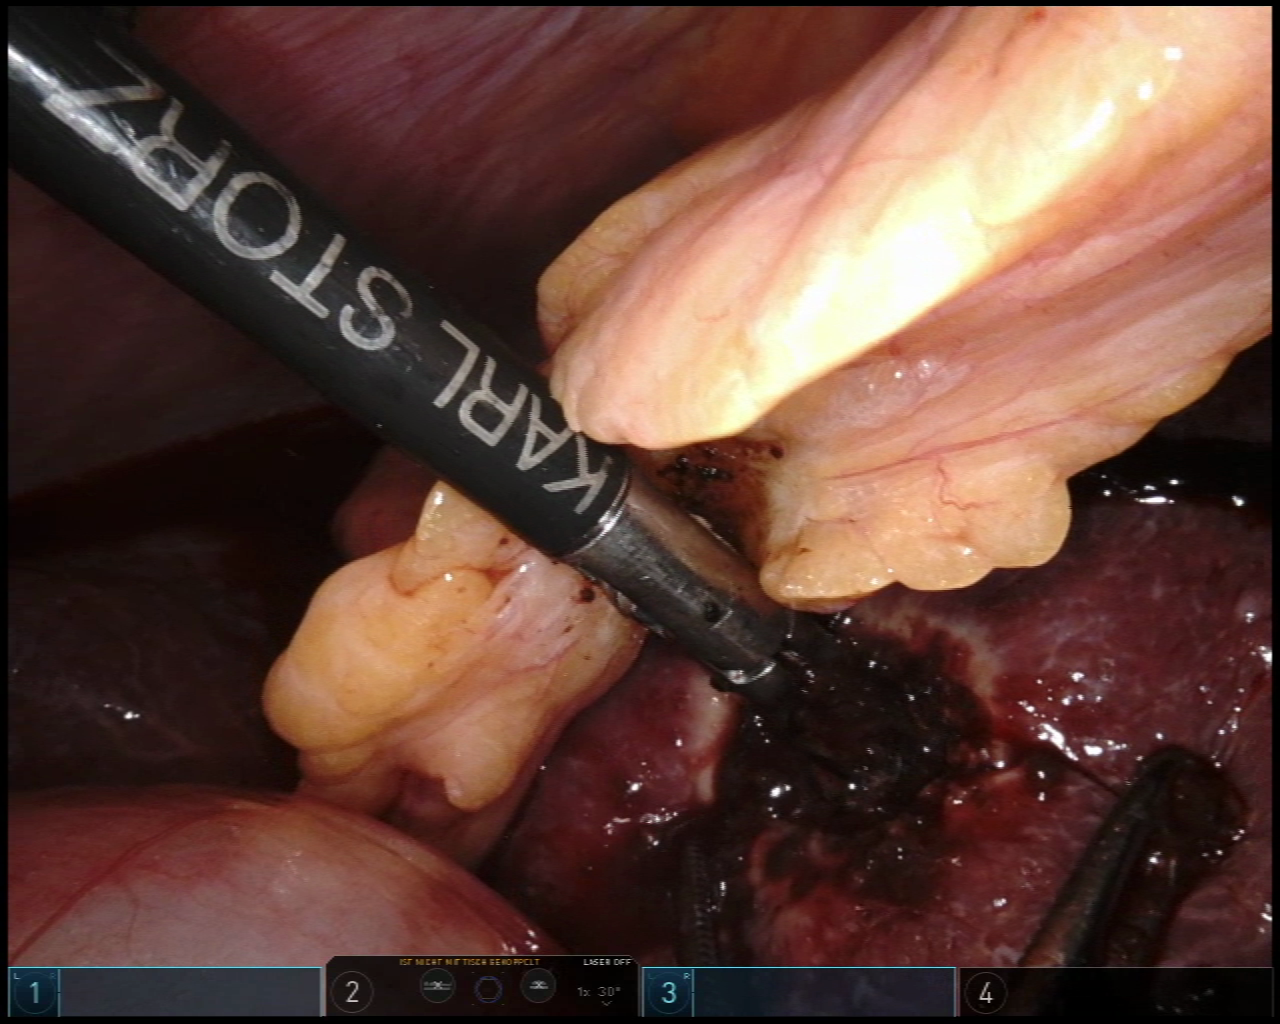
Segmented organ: liver
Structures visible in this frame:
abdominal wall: yes
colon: yes
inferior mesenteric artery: no
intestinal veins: no
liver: yes
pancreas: no
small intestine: no
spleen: no
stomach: no
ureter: no
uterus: no
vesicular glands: no